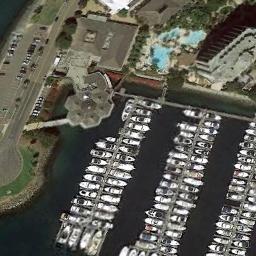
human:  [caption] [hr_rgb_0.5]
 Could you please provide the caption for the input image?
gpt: Next to the harbor is a road .

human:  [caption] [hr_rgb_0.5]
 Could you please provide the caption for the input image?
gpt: The harbor with lots of neatly docked boats is next to a parking lot and some buildings .

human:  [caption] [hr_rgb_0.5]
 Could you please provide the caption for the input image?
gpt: There are some buildings and a parking lot beside the harbor with many boats .

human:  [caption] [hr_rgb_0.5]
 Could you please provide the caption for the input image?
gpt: Many yachts moored in the harbor next to parking lots, Swimming pools and buildings .

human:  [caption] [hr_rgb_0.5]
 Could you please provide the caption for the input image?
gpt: There are many cars in the parking lot next to the harbor .